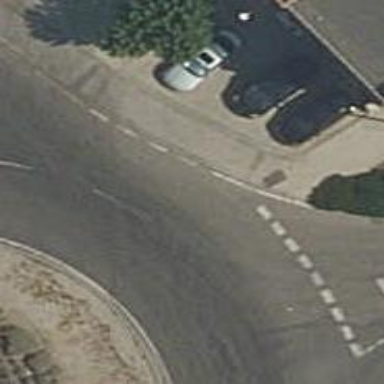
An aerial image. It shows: Asphalt road that is secondary route leading to roundabout.